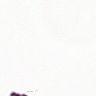
Metastatic tissue present: no